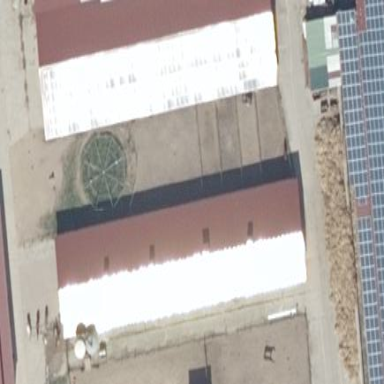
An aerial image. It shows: Gabled roof farm auxiliary building with grey roof. It houses small solar photovoltaic panel generator which produces electricity.